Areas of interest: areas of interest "Park Square"
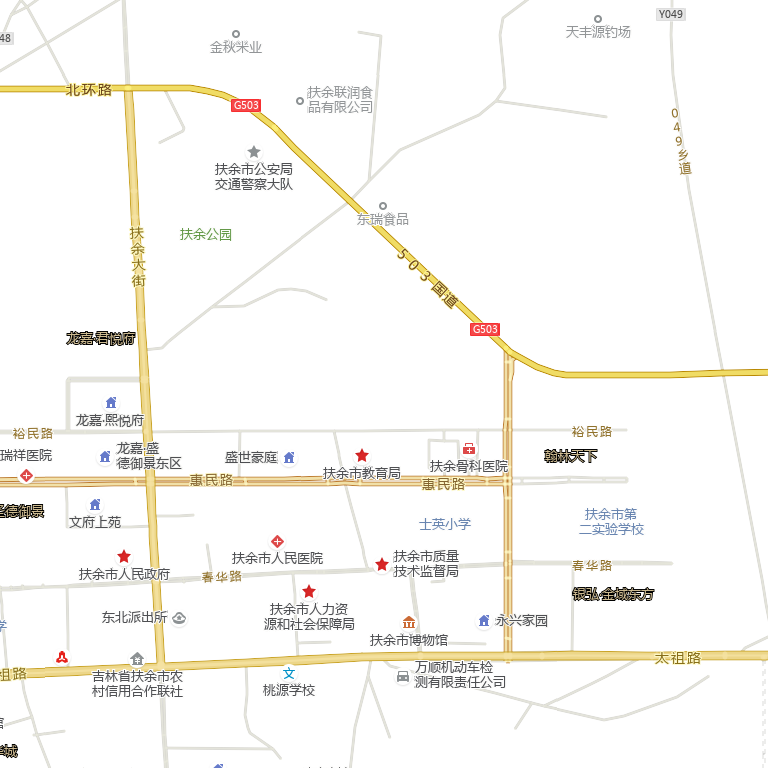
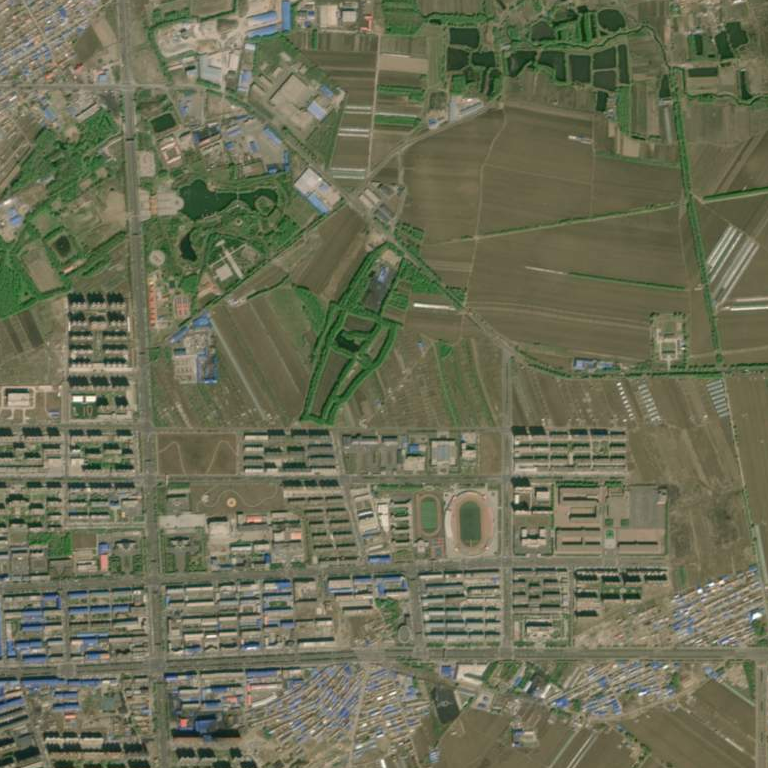